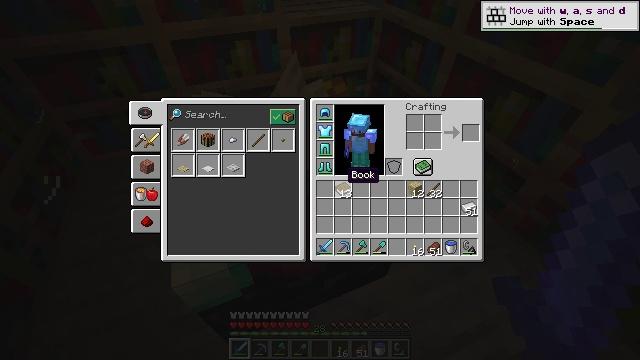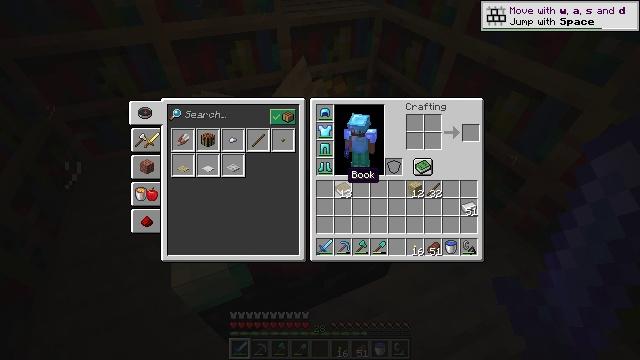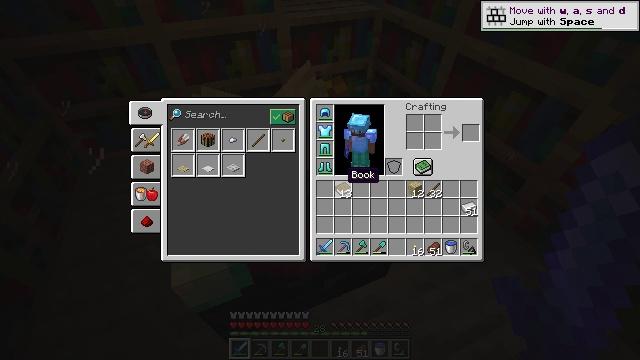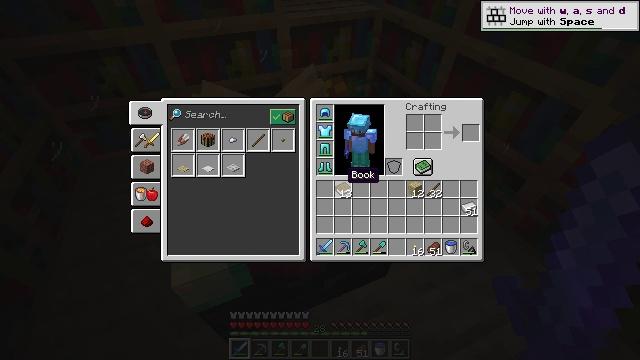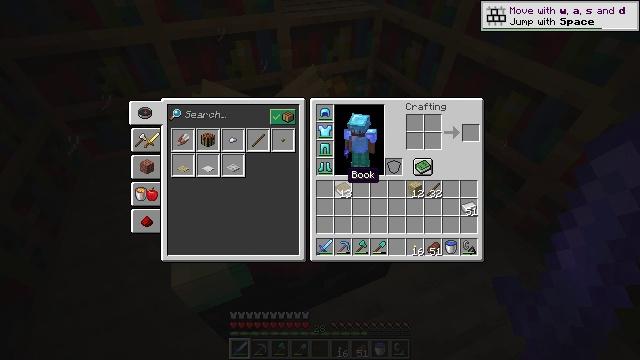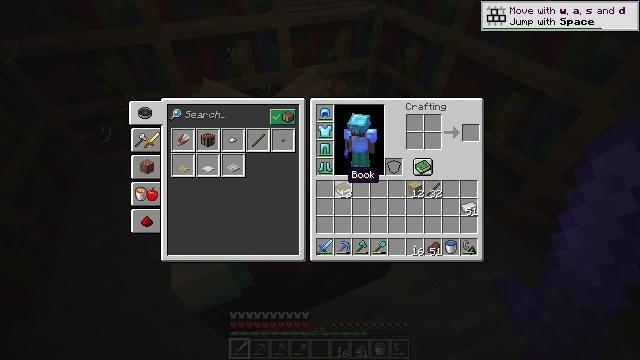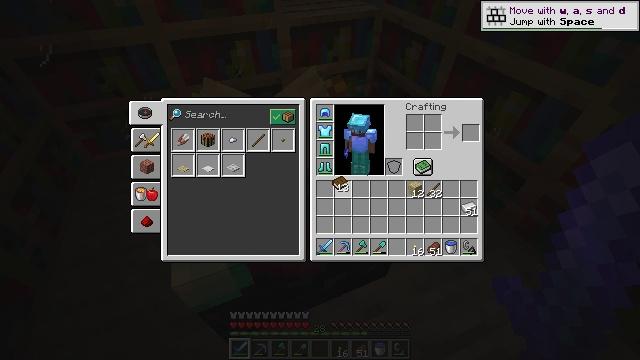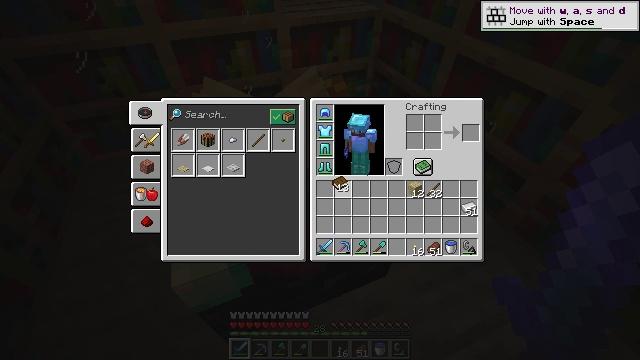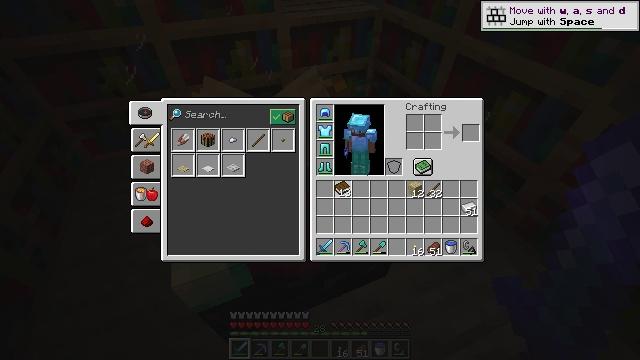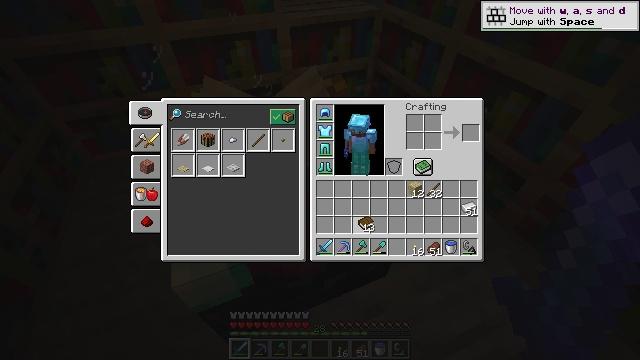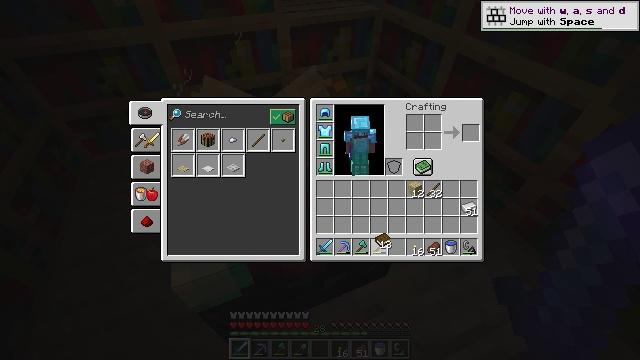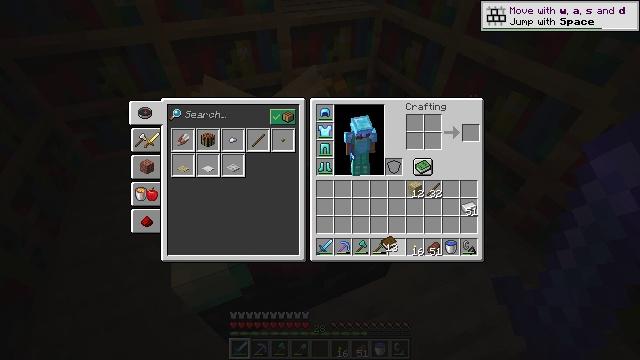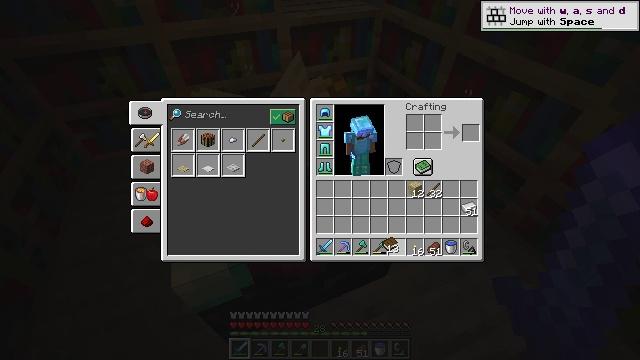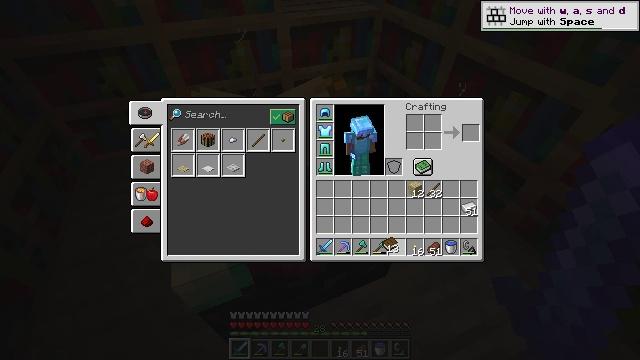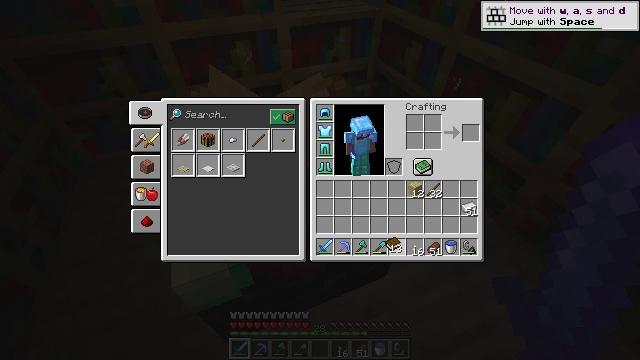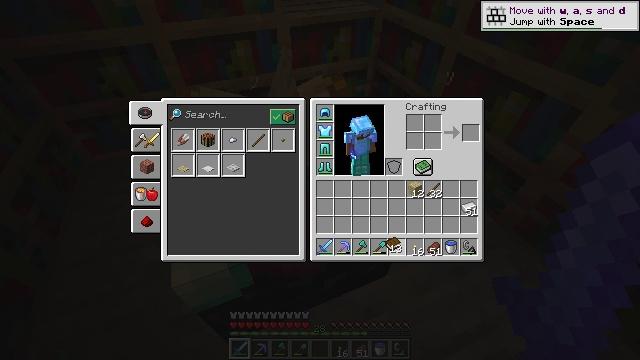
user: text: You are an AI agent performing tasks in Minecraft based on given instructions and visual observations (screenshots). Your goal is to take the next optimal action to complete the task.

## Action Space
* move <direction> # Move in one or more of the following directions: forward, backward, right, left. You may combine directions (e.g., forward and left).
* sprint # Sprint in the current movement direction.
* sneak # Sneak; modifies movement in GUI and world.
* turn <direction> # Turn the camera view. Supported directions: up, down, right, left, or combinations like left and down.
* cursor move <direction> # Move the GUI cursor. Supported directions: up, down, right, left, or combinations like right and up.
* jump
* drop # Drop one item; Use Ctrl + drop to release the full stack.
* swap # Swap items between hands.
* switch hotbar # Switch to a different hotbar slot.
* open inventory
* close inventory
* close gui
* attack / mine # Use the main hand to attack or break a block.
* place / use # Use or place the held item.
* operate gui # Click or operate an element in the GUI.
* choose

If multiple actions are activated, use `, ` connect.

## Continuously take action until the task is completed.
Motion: motion action
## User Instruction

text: Hunt the skeleton.
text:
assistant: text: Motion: no_op
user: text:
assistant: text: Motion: no_op
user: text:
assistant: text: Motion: no_op
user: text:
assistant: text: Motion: no_op
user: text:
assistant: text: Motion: no_op
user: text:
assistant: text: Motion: attack / mine
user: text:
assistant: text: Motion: attack / mine
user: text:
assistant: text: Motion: attack / mine
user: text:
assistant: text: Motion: turn right and down
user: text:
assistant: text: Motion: turn right and down
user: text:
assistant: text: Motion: no_op
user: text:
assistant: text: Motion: no_op
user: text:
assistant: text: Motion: no_op
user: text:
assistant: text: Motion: no_op
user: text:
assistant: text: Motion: no_op
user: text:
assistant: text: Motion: no_op
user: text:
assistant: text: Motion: no_op
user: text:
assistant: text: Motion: attack / mine
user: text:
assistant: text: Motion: attack / mine
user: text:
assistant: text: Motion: attack / mine
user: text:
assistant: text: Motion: no_op
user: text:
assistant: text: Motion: no_op
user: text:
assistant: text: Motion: no_op
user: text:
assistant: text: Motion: no_op
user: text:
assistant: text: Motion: no_op
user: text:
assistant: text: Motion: turn left
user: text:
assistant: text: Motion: turn left
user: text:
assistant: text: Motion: turn left
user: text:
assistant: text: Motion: no_op
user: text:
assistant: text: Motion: no_op